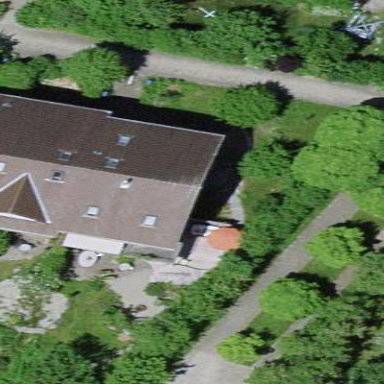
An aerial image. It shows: Gabled roof on residential building.